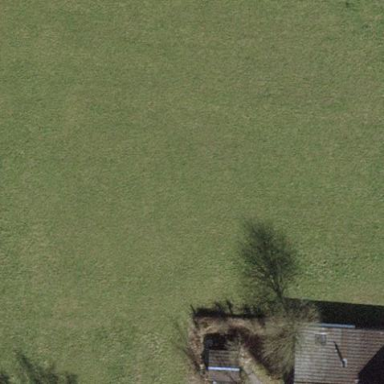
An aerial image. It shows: Area covered with grass.